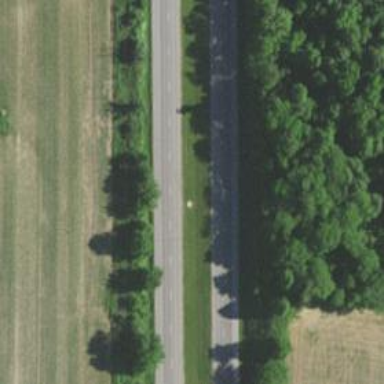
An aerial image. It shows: Expressway with asphalt surface classified as trunk highway.